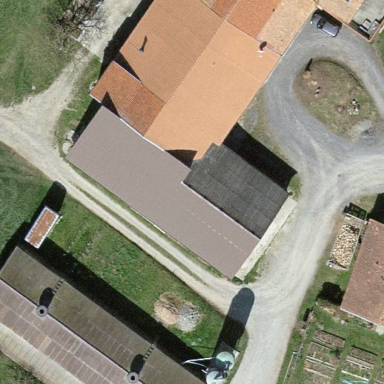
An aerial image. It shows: Farmyard area.